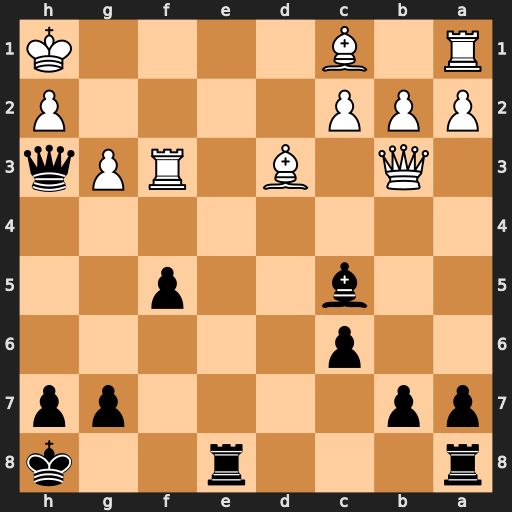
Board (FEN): r3r2k/pp4pp/2p5/2b2p2/8/1Q1B1RPq/PPP4P/R1B4K
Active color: b
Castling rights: -
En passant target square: -
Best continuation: Re1+ Rf1 Rxf1+ Bxf1 Qxf1#